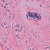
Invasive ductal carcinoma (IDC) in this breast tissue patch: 0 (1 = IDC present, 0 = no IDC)